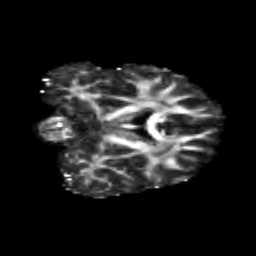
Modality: FA
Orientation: coronal
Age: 20
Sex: male
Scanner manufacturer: siemens
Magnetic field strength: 3 T
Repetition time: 3.5 s
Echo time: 0.125 s